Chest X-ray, AP view. Patient: 72 years old, sex F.
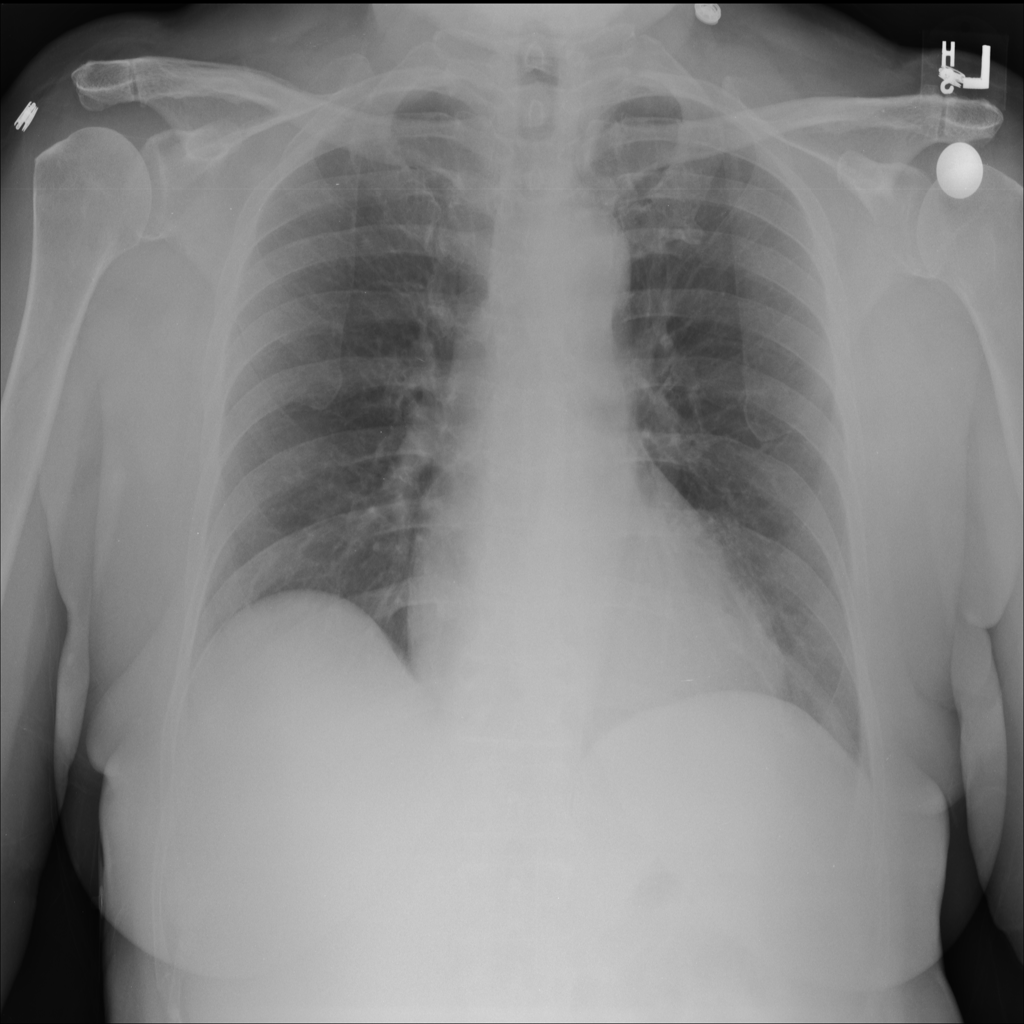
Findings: No Finding